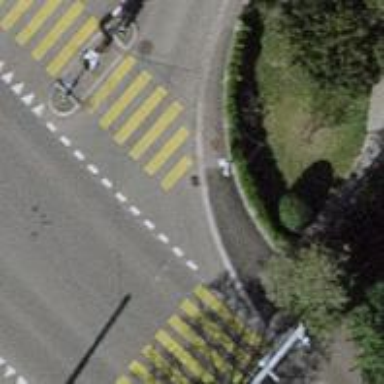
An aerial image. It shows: Kerb barrier.